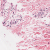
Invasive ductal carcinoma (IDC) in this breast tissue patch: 0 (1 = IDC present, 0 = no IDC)